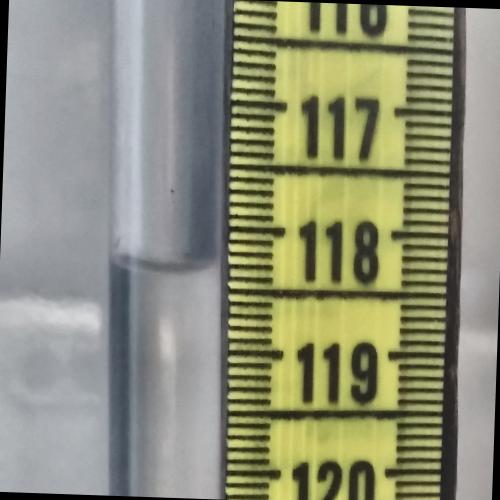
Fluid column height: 118.3 cm